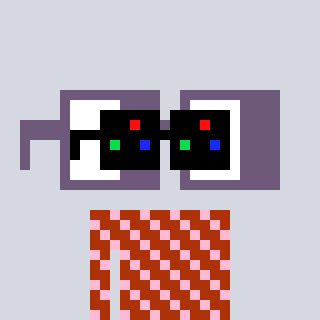
a pixel art character with square black sunglasses, a glasses-shaped head and a hotbrown-colored body on a cool background